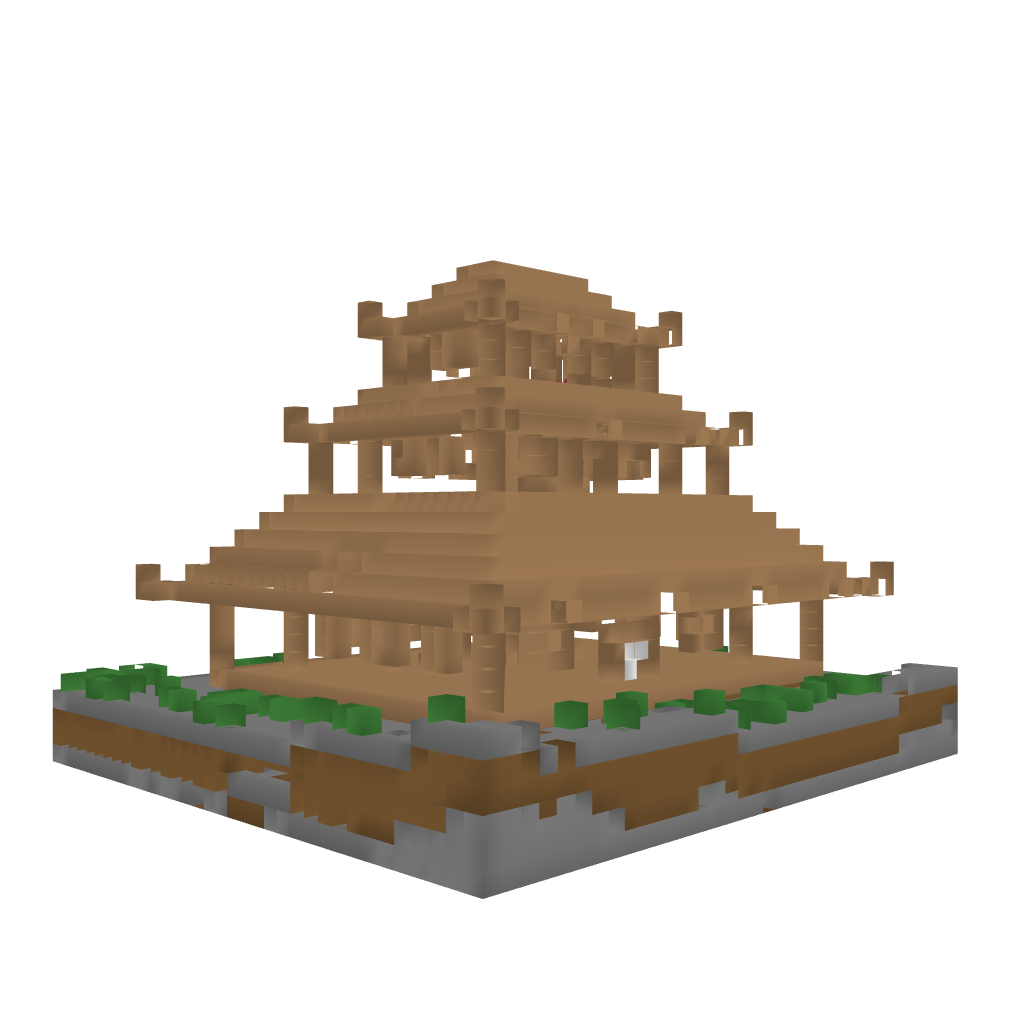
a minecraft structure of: large pagoda (just house) good quality